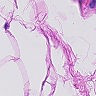
Metastatic tissue present: no